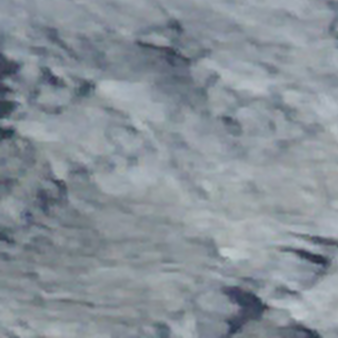
Label: other